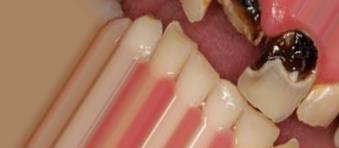
Condition: Caries